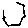
Label: hexagon